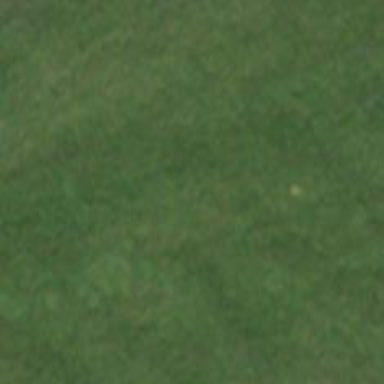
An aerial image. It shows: Golf hole.